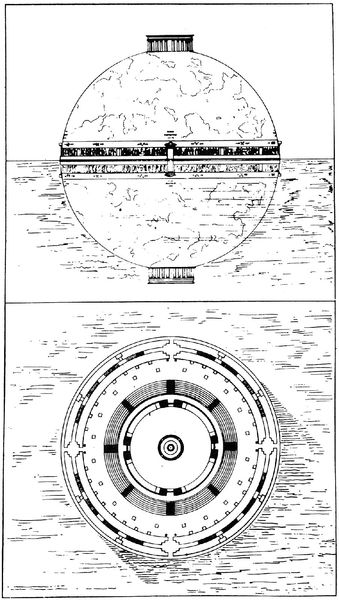
Titel: Entwurf, Schnitt und Aufriss, für den “Temple de l’Immortalité” von Sobre
Künstler: Jean-Nicolas Sobre
Schlagwörter: wasser, bar, laterne, pfeiler, schwarz, skizze, säulen, weiss, zeichnung, gebäude, architektur, erde, boden, kreis, rund, turm, zwei, abstrakt, leere, modern, kuppel, treppe, streifen, uhr, oben, unten, untergrund, druck, schwarzweiß, tauchen, kugel, entwurf, zentral, struktur, plan, tempel, inneraum, globus, streben, querschnitt, krei, grundriss, aufriss, anleitung, technisch, mittig, segmente, zecihnung, pumpe, kompass, unterbewusstsein, symentrisch, taucherkugel, meereslabor